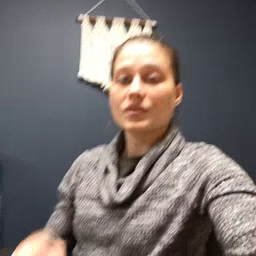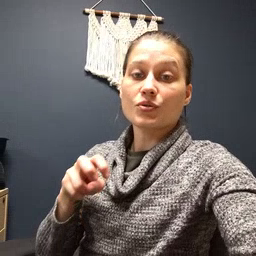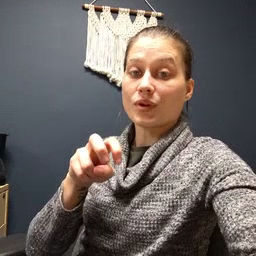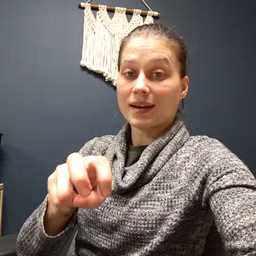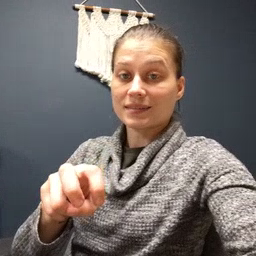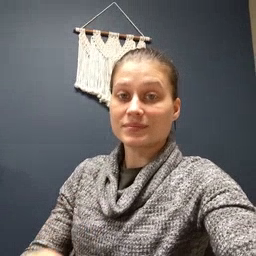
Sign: ride